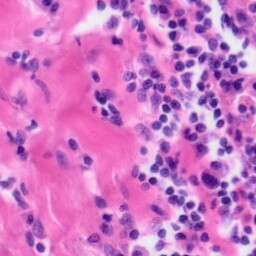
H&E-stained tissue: Tonsil